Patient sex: M
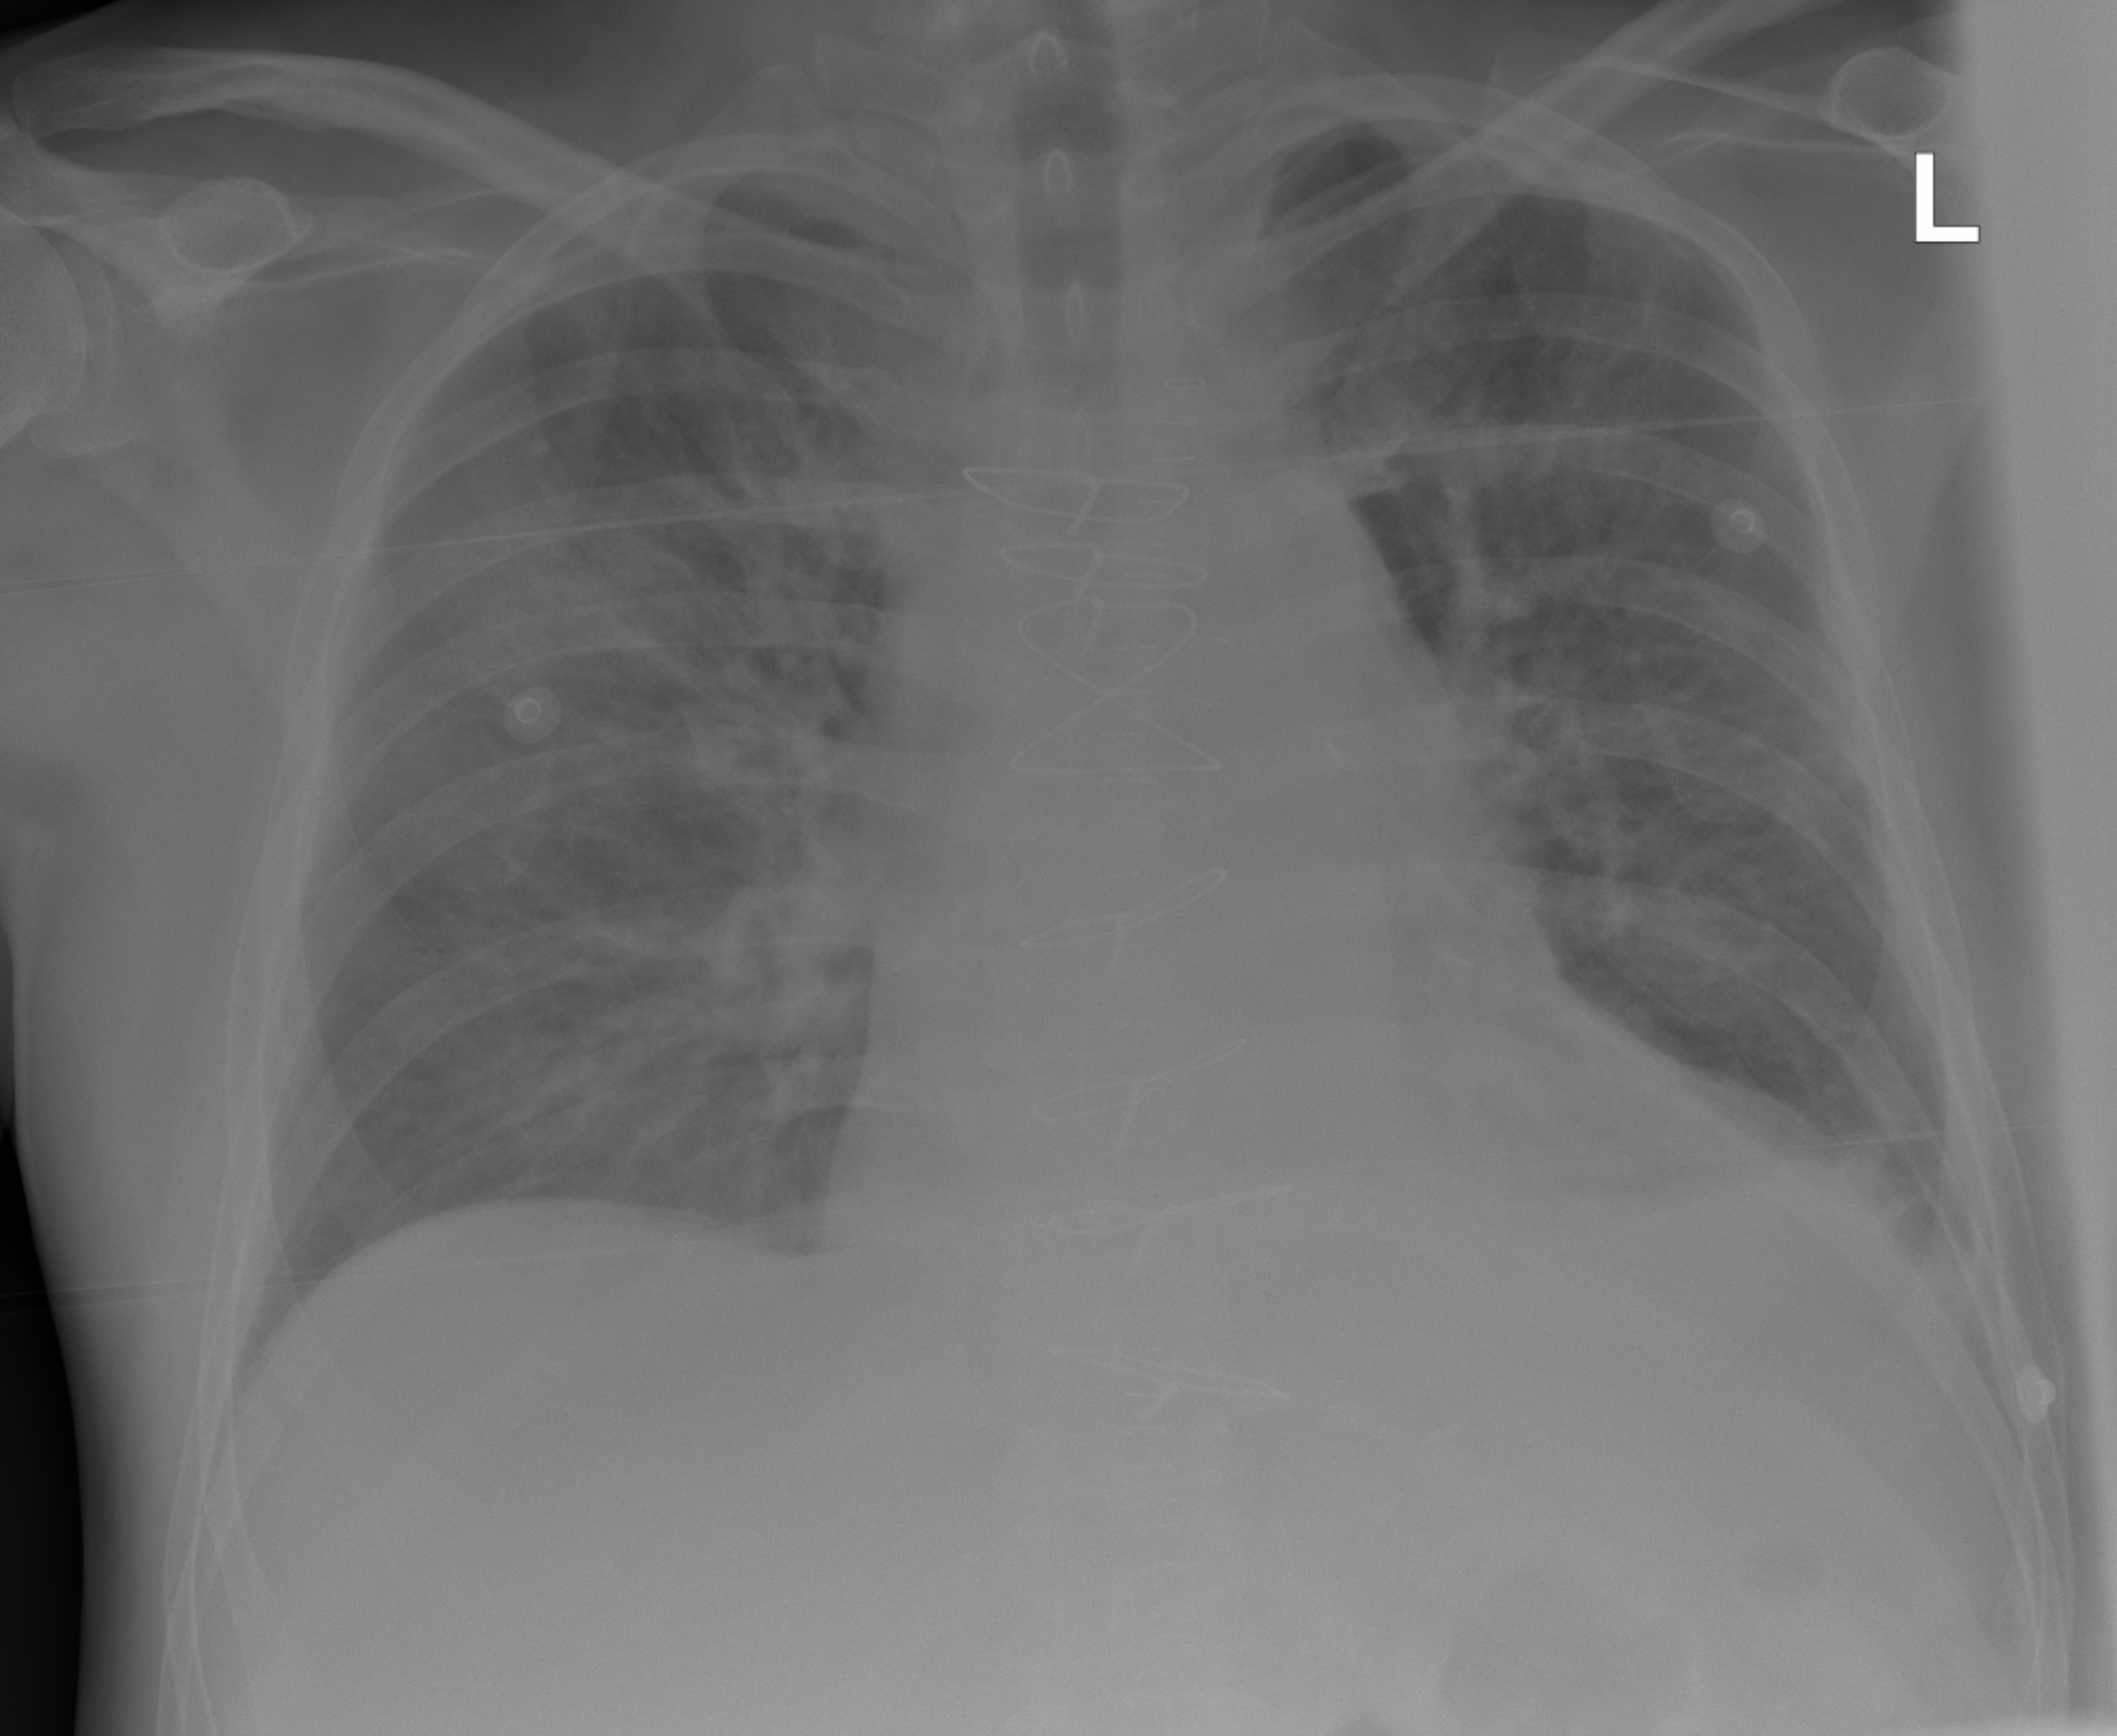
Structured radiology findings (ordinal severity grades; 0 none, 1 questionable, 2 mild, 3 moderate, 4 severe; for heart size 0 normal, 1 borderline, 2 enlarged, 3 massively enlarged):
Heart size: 1
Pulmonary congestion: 2
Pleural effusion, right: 2
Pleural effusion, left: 1
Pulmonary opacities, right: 0
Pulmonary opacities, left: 0
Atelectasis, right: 2
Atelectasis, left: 2